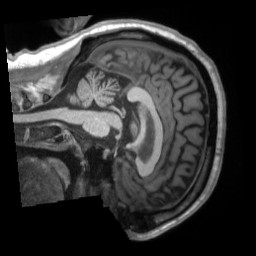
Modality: T1w
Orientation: sagittal
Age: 29
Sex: male
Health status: ill
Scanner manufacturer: siemens
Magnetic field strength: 3 T
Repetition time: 2.2 s
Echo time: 0.00157 s